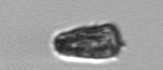
Label: Pseudochattonella_farcimen